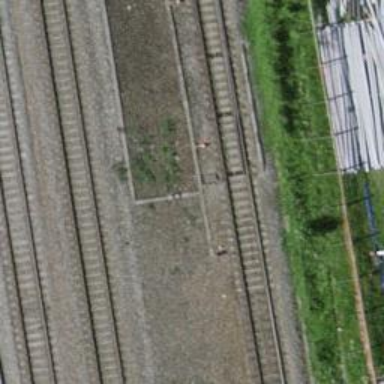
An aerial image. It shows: Railway switch.